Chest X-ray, PA view. Patient: 40 years old, sex M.
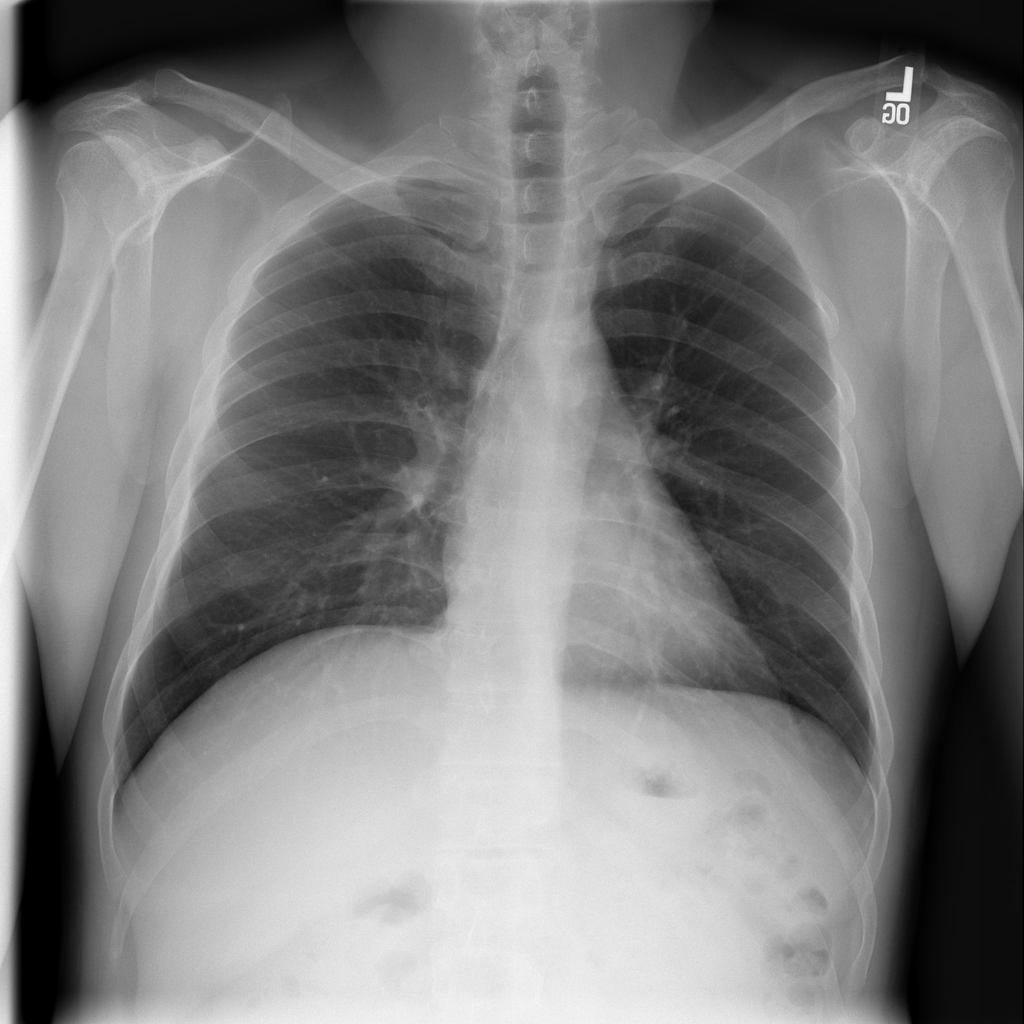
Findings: No Finding